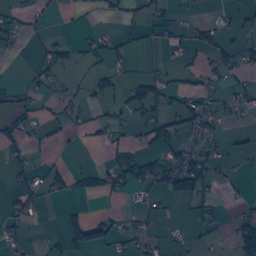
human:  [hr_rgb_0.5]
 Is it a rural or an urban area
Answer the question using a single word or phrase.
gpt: urban

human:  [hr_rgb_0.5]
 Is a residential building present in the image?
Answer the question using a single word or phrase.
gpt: yes

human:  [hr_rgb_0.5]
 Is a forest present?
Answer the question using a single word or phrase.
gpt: yes

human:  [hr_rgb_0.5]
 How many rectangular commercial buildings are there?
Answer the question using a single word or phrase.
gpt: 6

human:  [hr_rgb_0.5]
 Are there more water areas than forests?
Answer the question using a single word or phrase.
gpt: no

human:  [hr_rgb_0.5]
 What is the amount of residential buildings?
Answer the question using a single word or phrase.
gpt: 655

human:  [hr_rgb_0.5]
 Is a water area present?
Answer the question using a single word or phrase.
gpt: yes

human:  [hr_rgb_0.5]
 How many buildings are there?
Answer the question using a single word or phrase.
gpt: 680

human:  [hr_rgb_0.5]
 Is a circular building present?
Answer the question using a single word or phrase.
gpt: yes

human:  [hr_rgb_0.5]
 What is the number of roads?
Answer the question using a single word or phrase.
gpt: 106

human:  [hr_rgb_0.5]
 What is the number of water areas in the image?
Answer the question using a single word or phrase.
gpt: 19

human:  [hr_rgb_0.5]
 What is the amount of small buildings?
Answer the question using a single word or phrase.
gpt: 671

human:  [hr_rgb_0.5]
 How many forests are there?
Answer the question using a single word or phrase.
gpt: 113

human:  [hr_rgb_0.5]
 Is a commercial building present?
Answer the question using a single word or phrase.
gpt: yes

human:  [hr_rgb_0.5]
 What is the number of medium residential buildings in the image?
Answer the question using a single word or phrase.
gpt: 7

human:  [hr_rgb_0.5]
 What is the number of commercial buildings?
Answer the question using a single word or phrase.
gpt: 10

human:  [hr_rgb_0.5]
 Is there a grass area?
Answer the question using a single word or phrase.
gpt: yes

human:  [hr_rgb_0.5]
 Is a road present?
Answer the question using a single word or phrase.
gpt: yes

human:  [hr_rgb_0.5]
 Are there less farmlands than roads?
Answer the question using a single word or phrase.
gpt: yes

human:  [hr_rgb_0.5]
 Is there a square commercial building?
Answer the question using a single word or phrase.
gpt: no

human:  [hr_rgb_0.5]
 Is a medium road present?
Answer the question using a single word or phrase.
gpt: no

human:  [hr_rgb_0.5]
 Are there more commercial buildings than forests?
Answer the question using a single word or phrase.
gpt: no

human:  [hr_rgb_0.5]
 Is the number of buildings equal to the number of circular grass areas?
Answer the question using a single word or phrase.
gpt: no

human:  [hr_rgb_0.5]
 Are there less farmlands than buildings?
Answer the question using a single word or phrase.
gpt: yes

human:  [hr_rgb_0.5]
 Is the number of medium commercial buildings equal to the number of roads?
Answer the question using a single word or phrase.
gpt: no

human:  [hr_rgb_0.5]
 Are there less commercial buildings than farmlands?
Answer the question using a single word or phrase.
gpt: yes

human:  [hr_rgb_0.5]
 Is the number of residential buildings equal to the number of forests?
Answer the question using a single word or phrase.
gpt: no

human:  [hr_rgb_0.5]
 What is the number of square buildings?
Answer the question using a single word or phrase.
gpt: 5

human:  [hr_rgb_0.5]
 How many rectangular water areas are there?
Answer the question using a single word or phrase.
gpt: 7

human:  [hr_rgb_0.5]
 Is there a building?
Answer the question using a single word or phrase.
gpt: yes

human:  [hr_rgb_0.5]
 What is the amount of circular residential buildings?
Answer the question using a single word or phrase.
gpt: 5

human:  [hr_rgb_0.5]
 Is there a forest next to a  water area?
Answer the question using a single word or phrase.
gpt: yes

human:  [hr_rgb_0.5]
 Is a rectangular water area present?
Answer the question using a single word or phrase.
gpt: yes

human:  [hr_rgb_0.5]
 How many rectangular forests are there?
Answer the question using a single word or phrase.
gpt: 23

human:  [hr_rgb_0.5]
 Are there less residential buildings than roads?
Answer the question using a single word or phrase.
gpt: no

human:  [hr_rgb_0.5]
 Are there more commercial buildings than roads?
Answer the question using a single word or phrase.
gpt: no

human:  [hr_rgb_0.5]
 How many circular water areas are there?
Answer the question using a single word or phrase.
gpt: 2

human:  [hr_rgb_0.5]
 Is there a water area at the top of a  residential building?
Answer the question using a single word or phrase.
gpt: yes

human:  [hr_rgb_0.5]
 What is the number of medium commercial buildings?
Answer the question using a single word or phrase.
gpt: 1

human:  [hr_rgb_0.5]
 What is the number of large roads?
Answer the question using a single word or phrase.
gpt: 0

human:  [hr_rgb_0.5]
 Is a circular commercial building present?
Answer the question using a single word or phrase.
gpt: no

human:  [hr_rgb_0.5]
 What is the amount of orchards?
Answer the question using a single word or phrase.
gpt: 7

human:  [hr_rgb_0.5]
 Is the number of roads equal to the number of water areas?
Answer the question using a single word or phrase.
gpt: no

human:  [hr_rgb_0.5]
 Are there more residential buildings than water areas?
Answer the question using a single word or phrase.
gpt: yes

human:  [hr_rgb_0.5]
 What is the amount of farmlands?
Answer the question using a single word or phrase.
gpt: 61

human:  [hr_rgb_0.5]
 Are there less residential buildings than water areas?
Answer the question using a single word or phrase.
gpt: no

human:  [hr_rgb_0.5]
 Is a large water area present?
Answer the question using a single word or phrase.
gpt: yes

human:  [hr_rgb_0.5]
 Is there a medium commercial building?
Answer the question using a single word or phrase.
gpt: yes

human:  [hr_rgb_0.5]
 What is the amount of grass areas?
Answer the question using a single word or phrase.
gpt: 115

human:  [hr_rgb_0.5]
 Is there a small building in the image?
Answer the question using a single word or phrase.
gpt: yes

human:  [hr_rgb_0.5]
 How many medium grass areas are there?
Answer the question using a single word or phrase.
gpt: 16

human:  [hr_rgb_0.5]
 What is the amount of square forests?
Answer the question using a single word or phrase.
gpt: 0

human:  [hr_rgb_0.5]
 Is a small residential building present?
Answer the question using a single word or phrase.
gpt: yes

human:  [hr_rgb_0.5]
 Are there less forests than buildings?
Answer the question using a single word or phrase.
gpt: yes

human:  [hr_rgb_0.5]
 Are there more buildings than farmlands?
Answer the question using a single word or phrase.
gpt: yes

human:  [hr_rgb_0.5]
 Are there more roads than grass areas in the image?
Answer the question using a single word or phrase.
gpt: no

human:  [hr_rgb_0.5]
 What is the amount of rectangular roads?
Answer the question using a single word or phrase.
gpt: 0

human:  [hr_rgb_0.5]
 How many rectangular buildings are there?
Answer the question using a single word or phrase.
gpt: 440

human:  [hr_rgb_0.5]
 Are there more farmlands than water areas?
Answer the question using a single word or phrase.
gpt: yes

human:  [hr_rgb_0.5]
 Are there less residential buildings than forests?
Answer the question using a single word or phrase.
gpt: no

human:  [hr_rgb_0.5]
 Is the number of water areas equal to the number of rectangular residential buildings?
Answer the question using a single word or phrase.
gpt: no

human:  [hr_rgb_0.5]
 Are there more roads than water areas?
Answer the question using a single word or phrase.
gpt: yes

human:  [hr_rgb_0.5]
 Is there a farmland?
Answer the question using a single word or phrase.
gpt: yes

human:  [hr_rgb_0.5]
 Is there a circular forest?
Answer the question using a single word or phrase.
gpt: no